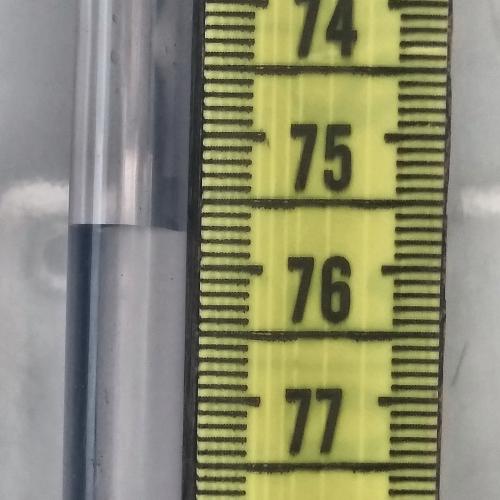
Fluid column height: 75.7 cm